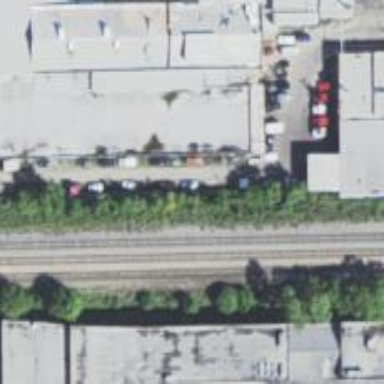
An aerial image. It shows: Abandoned railway siding.